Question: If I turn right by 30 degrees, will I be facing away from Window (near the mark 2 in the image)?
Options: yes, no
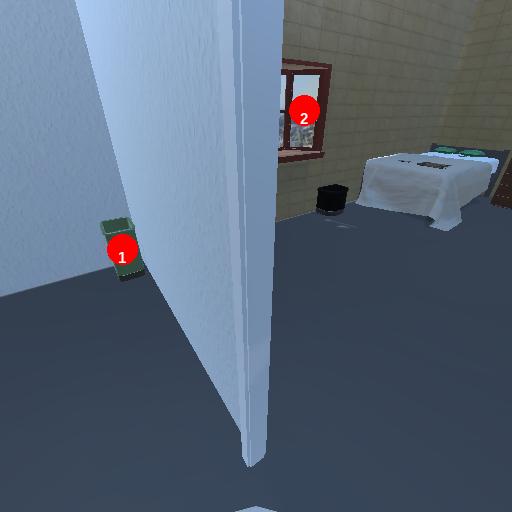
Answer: yes